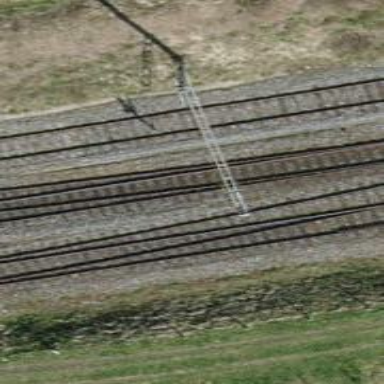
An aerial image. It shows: Railway track with contact lines for electrification.